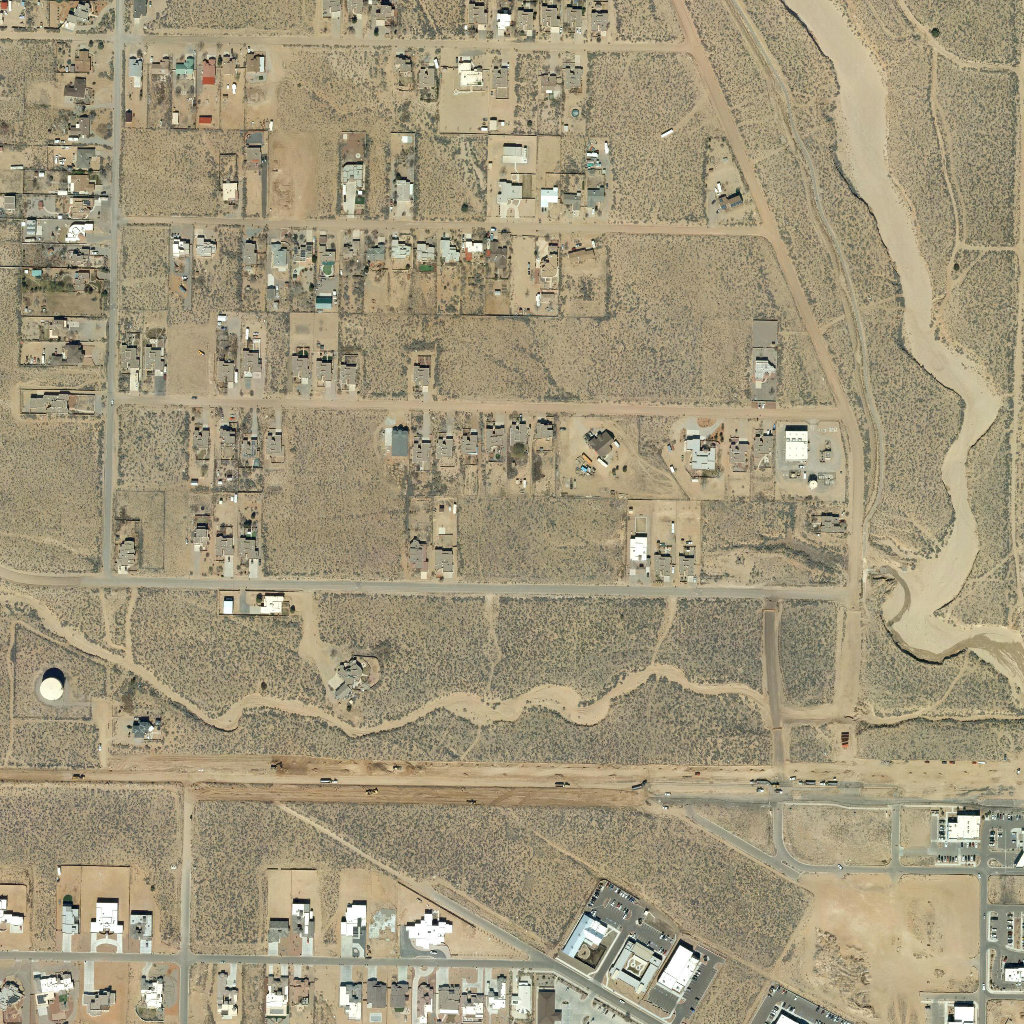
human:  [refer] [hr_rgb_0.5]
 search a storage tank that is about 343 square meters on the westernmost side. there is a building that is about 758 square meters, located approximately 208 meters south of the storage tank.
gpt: <box>[[3, 65, 6, 68, 0]]</box>

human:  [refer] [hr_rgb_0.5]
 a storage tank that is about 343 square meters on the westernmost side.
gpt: <box>[[3, 65, 6, 68, 0]]</box>

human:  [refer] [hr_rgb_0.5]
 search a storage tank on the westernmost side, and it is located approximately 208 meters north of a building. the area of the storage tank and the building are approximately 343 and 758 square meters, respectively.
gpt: <box>[[3, 65, 6, 68, 0]]</box>